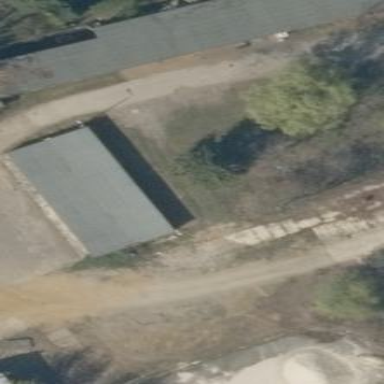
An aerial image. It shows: Group of garages.